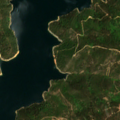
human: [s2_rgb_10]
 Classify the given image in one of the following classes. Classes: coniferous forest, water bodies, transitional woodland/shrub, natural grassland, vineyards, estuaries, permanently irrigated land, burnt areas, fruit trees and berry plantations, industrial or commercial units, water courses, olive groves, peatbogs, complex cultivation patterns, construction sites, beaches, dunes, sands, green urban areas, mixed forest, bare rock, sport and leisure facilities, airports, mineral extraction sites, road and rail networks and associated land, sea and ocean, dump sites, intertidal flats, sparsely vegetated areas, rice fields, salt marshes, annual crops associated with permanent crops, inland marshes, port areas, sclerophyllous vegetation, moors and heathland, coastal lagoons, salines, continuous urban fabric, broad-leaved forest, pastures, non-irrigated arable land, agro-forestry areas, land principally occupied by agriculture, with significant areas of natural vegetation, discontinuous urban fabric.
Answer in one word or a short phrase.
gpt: broad-leaved forest, coniferous forest, transitional woodland/shrub, water bodies